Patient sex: F
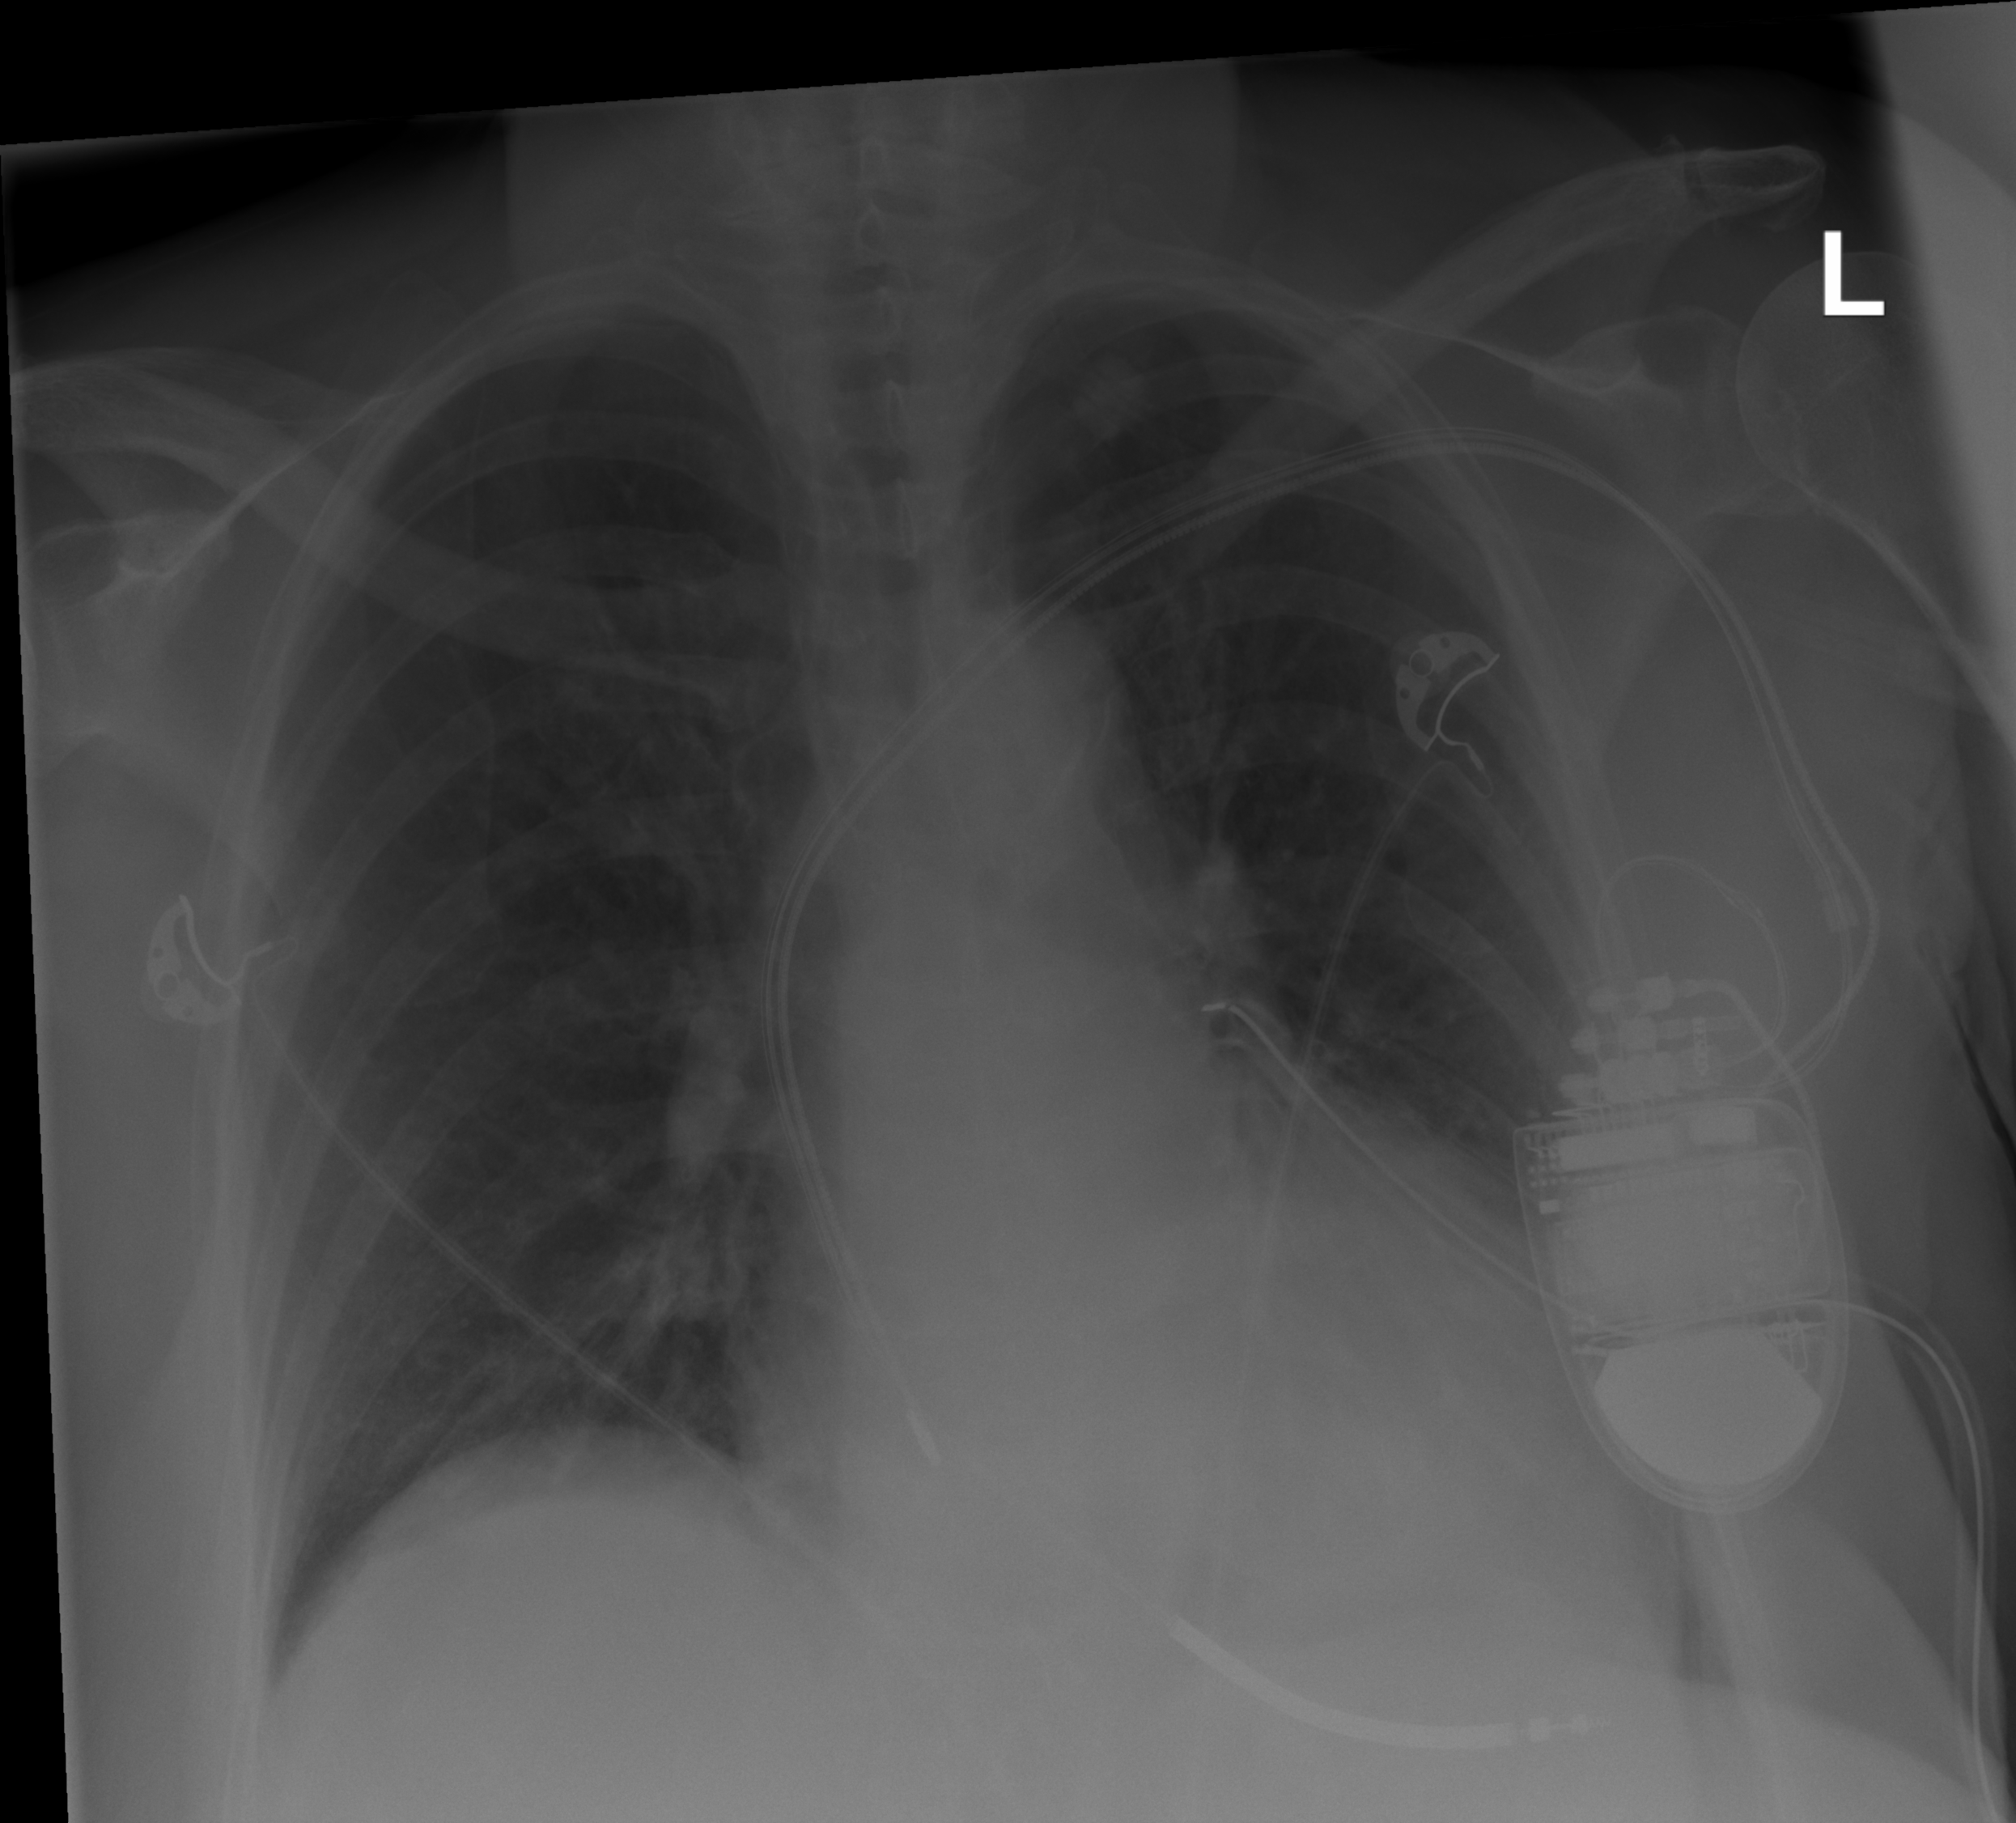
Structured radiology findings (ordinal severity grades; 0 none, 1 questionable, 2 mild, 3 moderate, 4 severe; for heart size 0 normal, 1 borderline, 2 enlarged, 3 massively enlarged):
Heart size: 0
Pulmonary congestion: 0
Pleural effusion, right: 0
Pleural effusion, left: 0
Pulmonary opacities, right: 0
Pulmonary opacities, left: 0
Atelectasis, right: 0
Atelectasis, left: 2